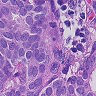
Metastatic tissue present: yes